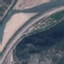
Land use / land cover: Highway